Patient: sex M, age 71
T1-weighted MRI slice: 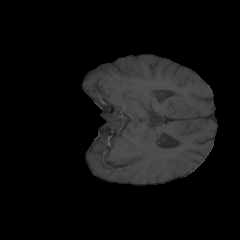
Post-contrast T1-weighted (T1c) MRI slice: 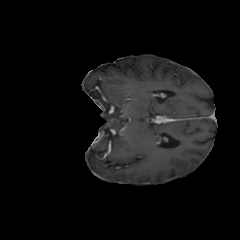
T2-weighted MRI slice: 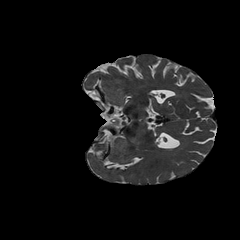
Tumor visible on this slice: no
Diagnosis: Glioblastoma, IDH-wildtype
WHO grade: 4